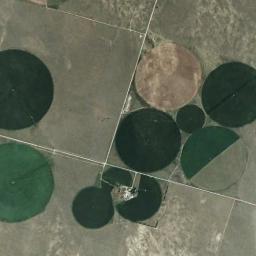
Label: circular_farmland